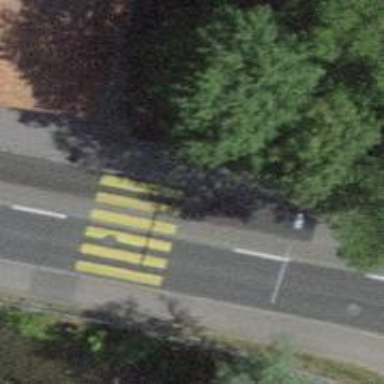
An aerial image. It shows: Pedestrian crossing with zebra markings on the footway.